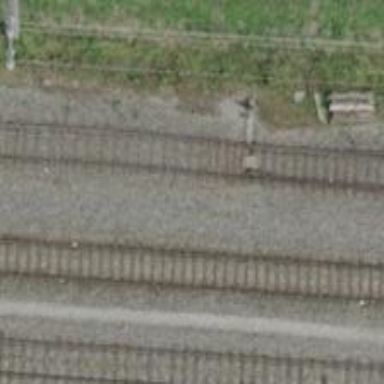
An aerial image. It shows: Single-track railway yard.